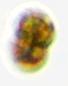
Label: Akashiwo